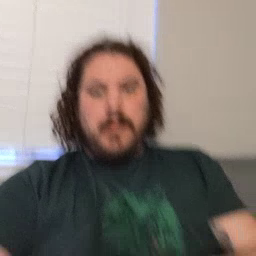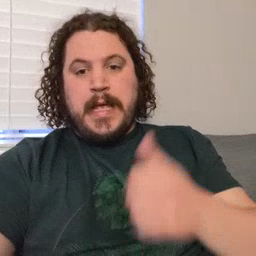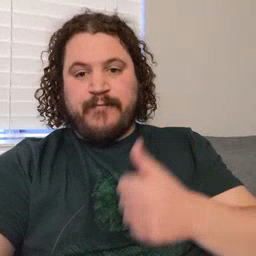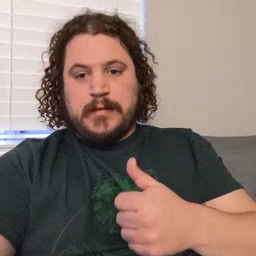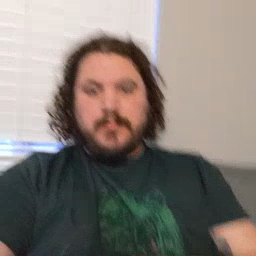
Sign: every